Field crop: maize
Growth stage: 1
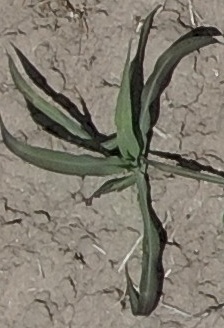
Species: sorghum